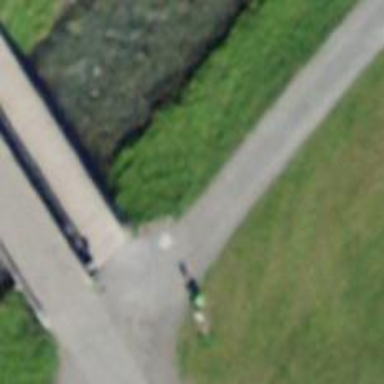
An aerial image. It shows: Footway on bridge with no sidewalk.